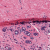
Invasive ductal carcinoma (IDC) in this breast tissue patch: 0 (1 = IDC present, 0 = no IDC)